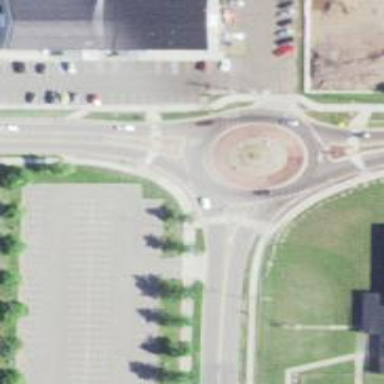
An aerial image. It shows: Secondary road made of asphalt leading to roundabout.